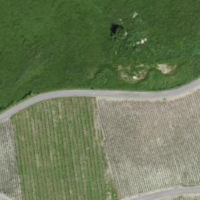
EUNIS habitat code: 40
Species observed at this site:
Artemisia vulgaris
Turdus merula
Upupa epops